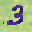
Label: 3